Question: I found this strange behaviour when using gnuplot (ver 4.4), it repeats the same y-axis ticks labels when command is used and y range is relatively low. If I set it up to "%10.5f" the numbers don't repeat but the "0.5" rounding isn't logical in my case. So I'm looking for a solution with minimal changes to the following script, any help appreciated!
Example with repeating y-axis ticks labels:

Data:
'''
0.5 -
1 3.000
2 4.000
3 4.000
4 2.000
5 1.000
'''
Script:
'''
set encoding cp1250
set datafile separator " "
set datafile missing "-"
set terminal png font "arial" small size 1090,282 xffffff x000000 x404040 x00aa66 xdd3300
set output "output.png"
set key off
set grid
set boxwidth 0.9 relative
set style data histograms
set style fill solid 0.6 border -1
set decimalsign ","
set format y "%10.0f"
set xtics ('28.02.2011-06.03.2011' 1,'07.03.2011-13.03.2011' 2,'14.03.2011-20.03.2011' 3,'21.03.2011-27.03.2011' 4,'28.03.2011-03.04.2011' 5)
set ylabel 'Label'
set xrange [0.5:5.5]
plot "data.dat" using 2
'''
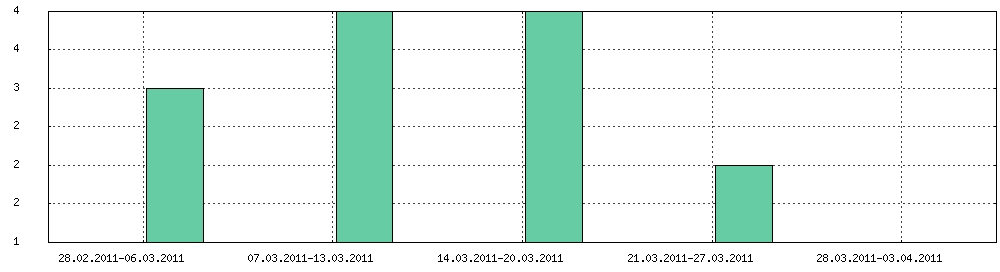
Answer: The repetition of y tic entries is due to the fact that you format the y tics to be displayed without any decimal places. Therefore a 3,5 is rounded towards a 4 and and so forth. There are a few solutions that would circumvent that.
1. Allow decimal places to be displayed: set format y "%.1f"
2. Try too fool around with set ytics autofreq. For instance set ytics autofreq 1 would accomplish the same thing you try to achieve in your script but without the repetition.
Hope that helped...
Cherio
Woltan